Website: home-depot
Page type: delivery-shipping
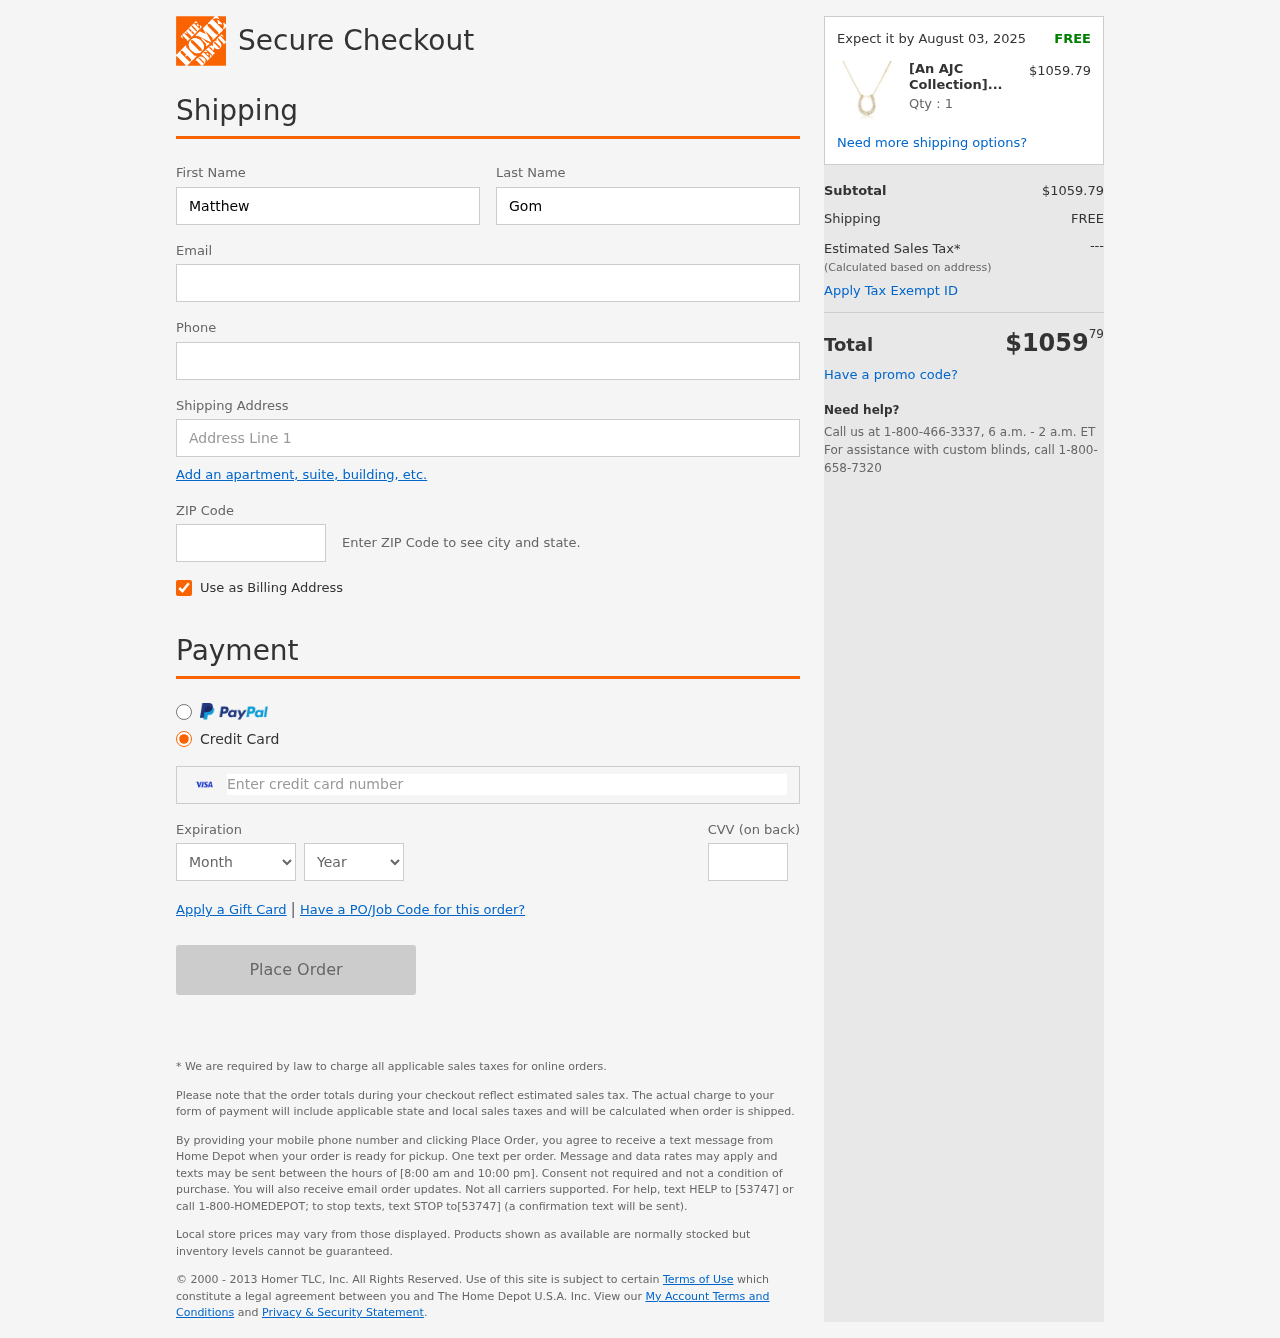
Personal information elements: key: PII_CARD_CVV
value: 344
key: PII_CARD_EXPIRY_MONTH
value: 09
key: PII_CARD_EXPIRY_YEAR
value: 27
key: PII_CARD_NUMBER
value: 4357 9704 3195 7633
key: PII_EMAIL
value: matthewgomez@gmail.com
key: PII_FIRSTNAME
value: Matthew
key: PII_LASTNAME
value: Gomez
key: PII_PHONE
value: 7695947322
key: PII_POSTCODE
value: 70127
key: PII_STREET
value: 944 Cody Wells Suite 656
Product elements: key: PRODUCT1_NAME
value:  [An AJC Collection] an AJC Collection Diamond K10 iero-go-rudonekkuresu (Total 0.20 CT) 5443 – 6813
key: PRODUCT1_PRICE
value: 1059.79
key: PRODUCT1_QUANTITY
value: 1
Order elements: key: ORDER_DELIVERY_DATE
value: Expect it by August 03, 2025
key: ORDER_SUBTOTAL
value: $1059.79
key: ORDER_SHIPPING_COST
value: FREE
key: ORDER_TOTAL
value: $105979